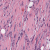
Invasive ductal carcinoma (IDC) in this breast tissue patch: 1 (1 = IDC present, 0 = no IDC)